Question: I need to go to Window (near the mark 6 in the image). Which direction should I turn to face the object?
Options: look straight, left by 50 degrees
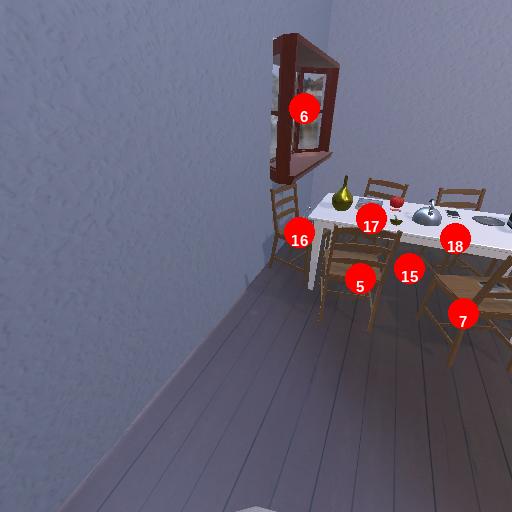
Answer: look straight